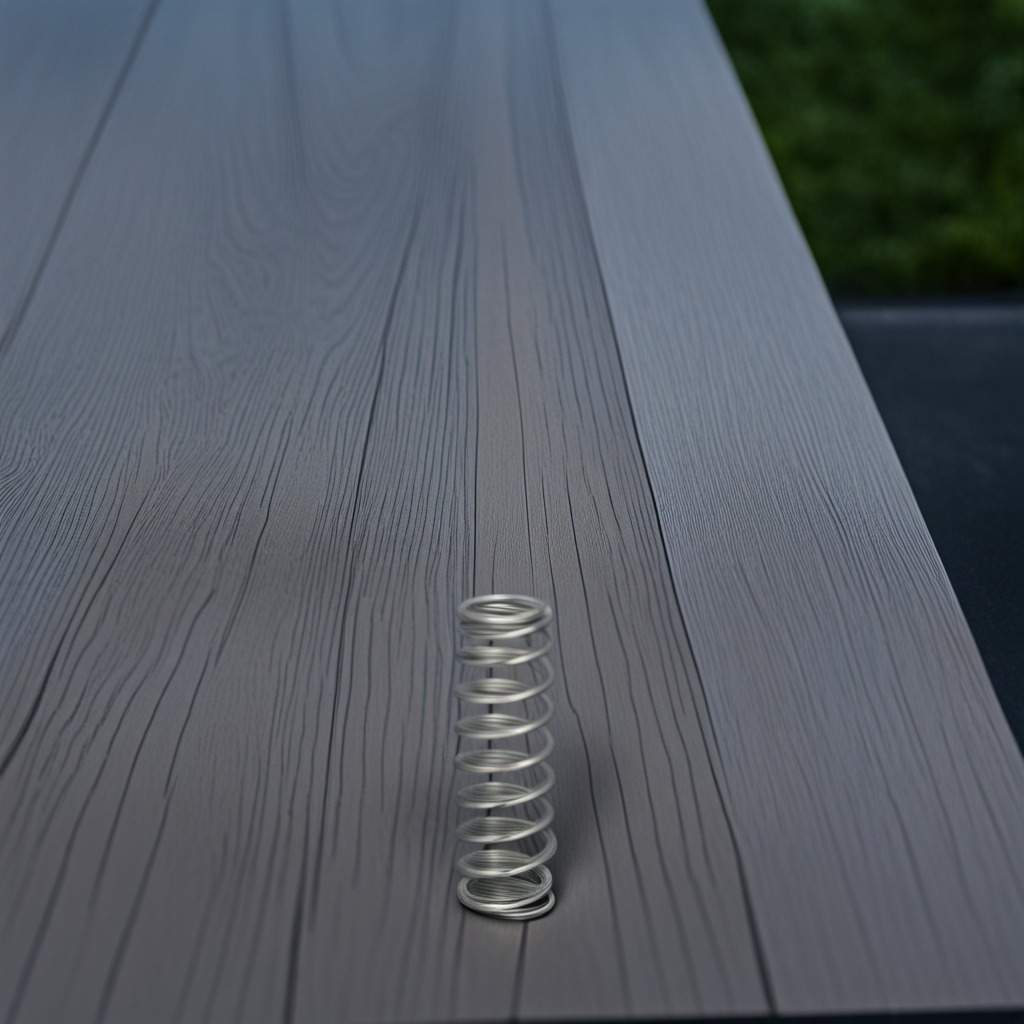
A coiled metal spring is lying on the old table.